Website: lowes
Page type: cart
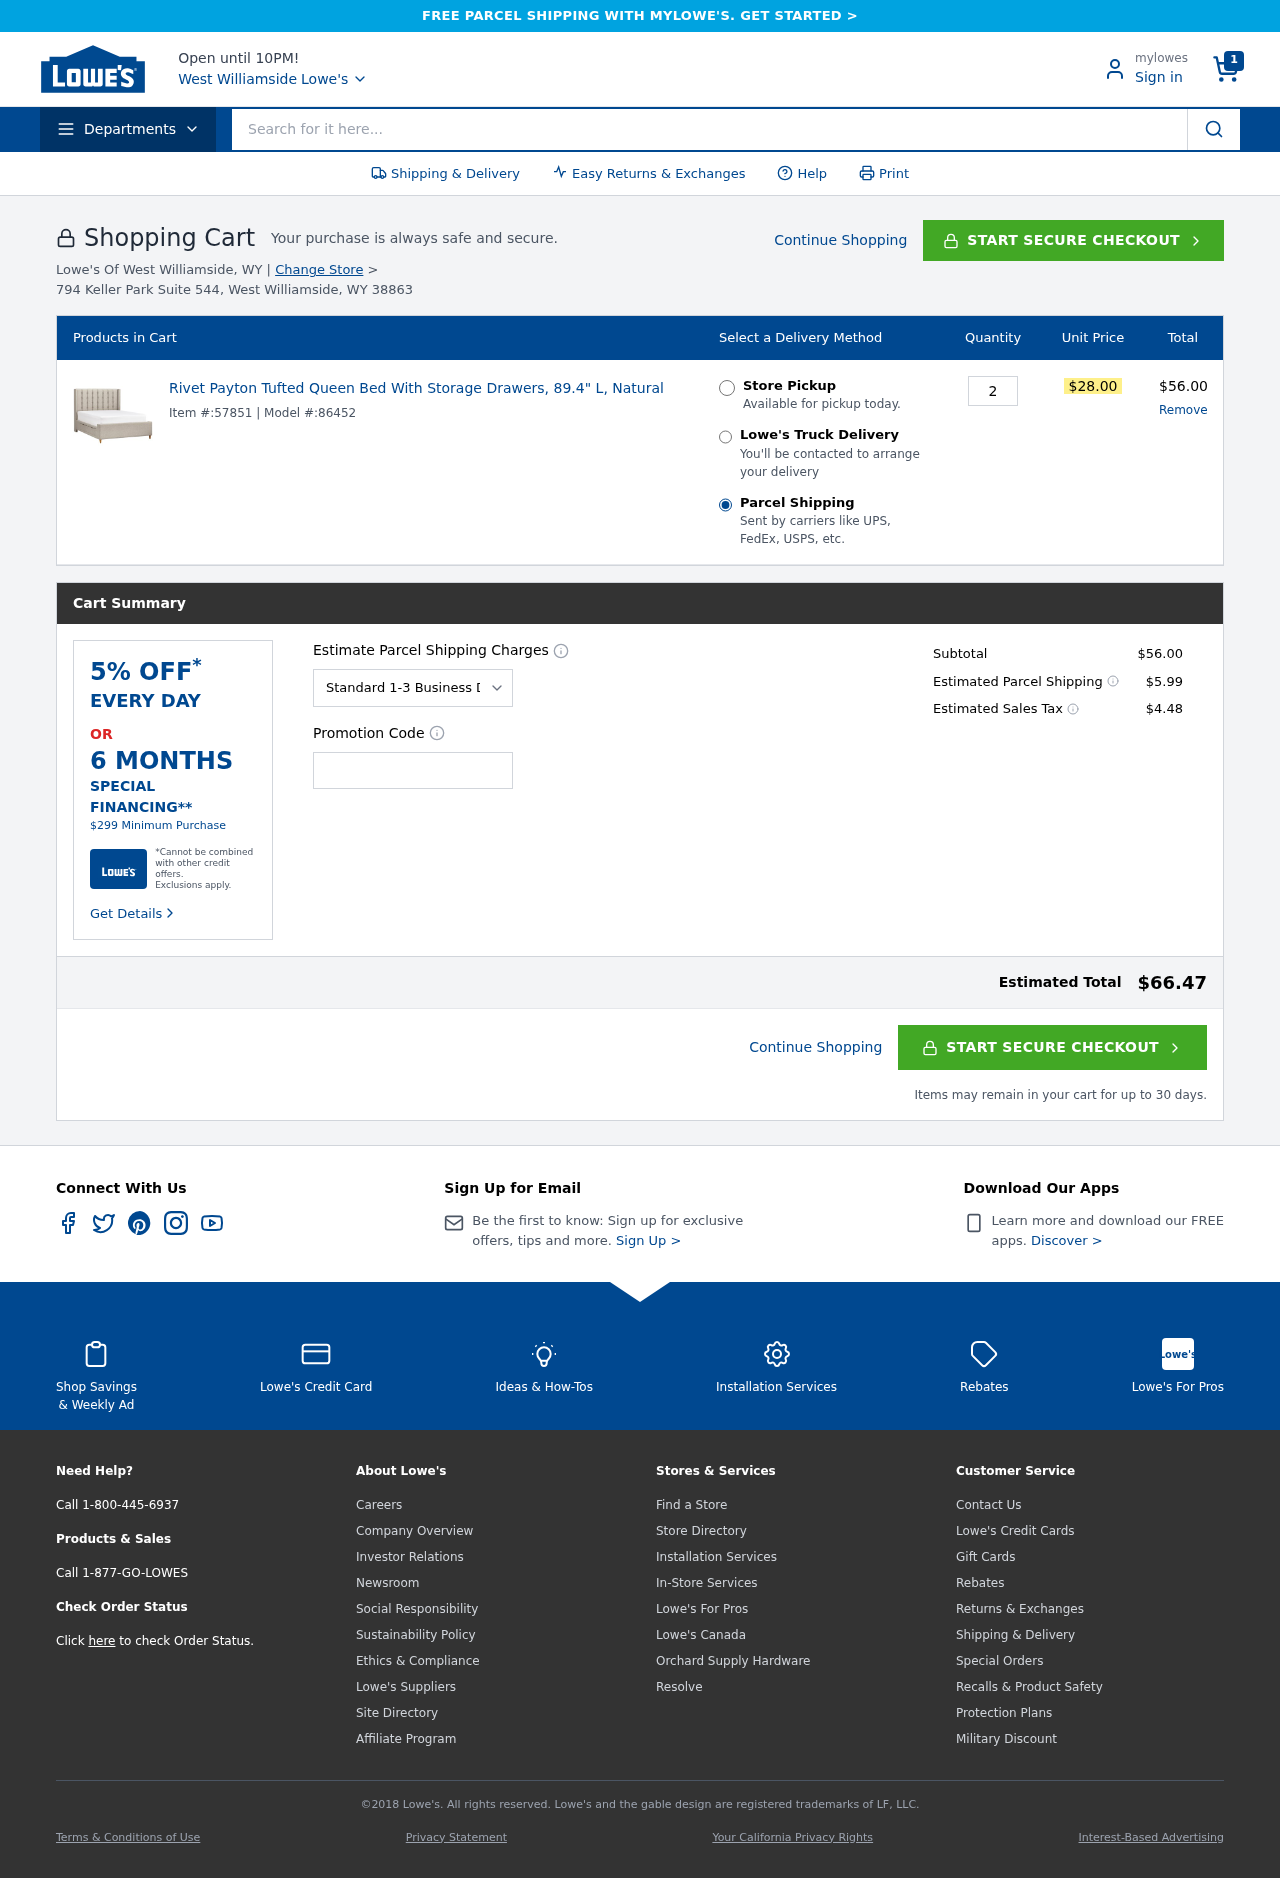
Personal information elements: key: PII_CITY
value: Williamside
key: PII_CITY
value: West Williamside
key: PII_POSTCODE
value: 38863
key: PII_PROMO_CODE
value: JXCSAVE
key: PII_STREET
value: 794 Keller Park Suite 544
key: PII_LASTNAME
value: Williams
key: PII_LASTNAME2
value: Williams
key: PII_LASTNAME3
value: Williams
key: PII_LASTNAME_DERIVED
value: Williams
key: PII_STATE_ABBR
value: WY
Product elements: key: PRODUCT1_NAME
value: Rivet Payton Tufted Queen Bed With Storage Drawers, 89.4" L, Natural
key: PRODUCT1_PRICE
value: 28
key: PRODUCT1_QUANTITY
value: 2
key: PRODUCT1_MODEL
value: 86452
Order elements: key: ORDER_NUM_ITEMS
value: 1
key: ORDER_ITEM_ID
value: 57851
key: ORDER_LINE_TOTAL
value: $56.00
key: ORDER_SUBTOTAL
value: $56.00
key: ORDER_SHIPPING_COST
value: $5.99
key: ORDER_TAX
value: $4.48
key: ORDER_TOTAL
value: $66.47
Search elements: key: HEADER_SEARCH
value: Search for it here...